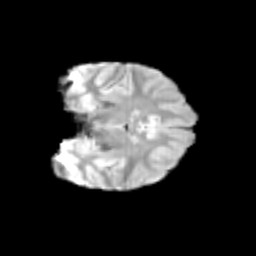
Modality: T2w
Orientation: coronal
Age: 10
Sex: female
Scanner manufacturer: siemens
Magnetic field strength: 3 T
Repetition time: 3.8 s
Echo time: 0.07 s